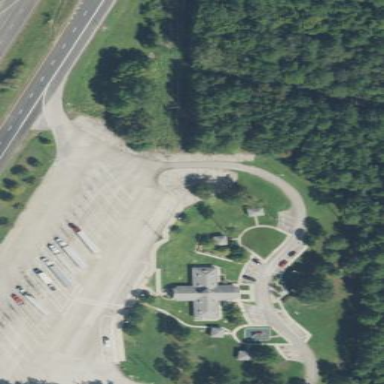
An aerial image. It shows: Rest area on the road with picnic tables.